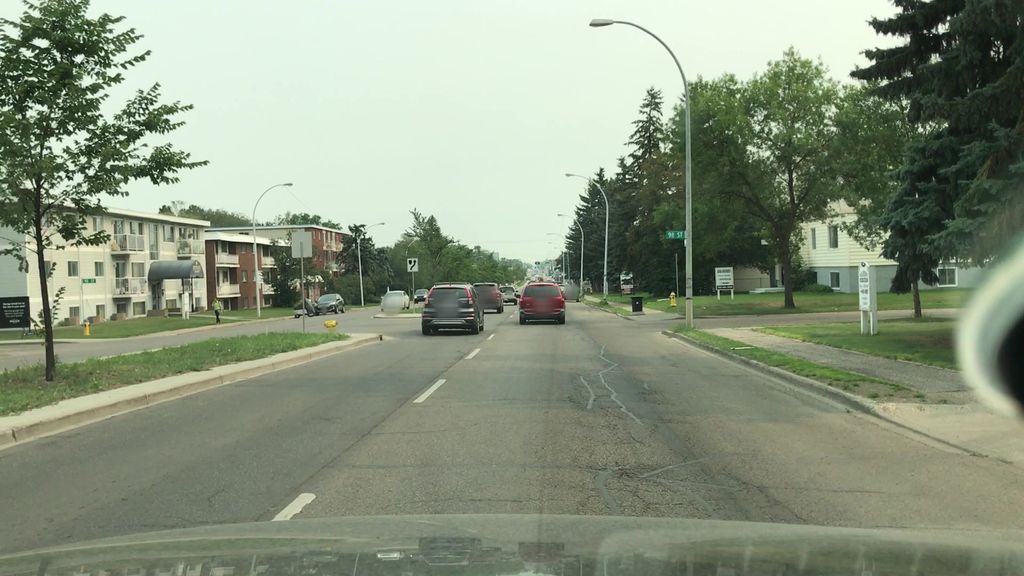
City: edmonton